Field crop: maize
Growth stage: 2
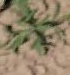
Species: atriplex